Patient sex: M
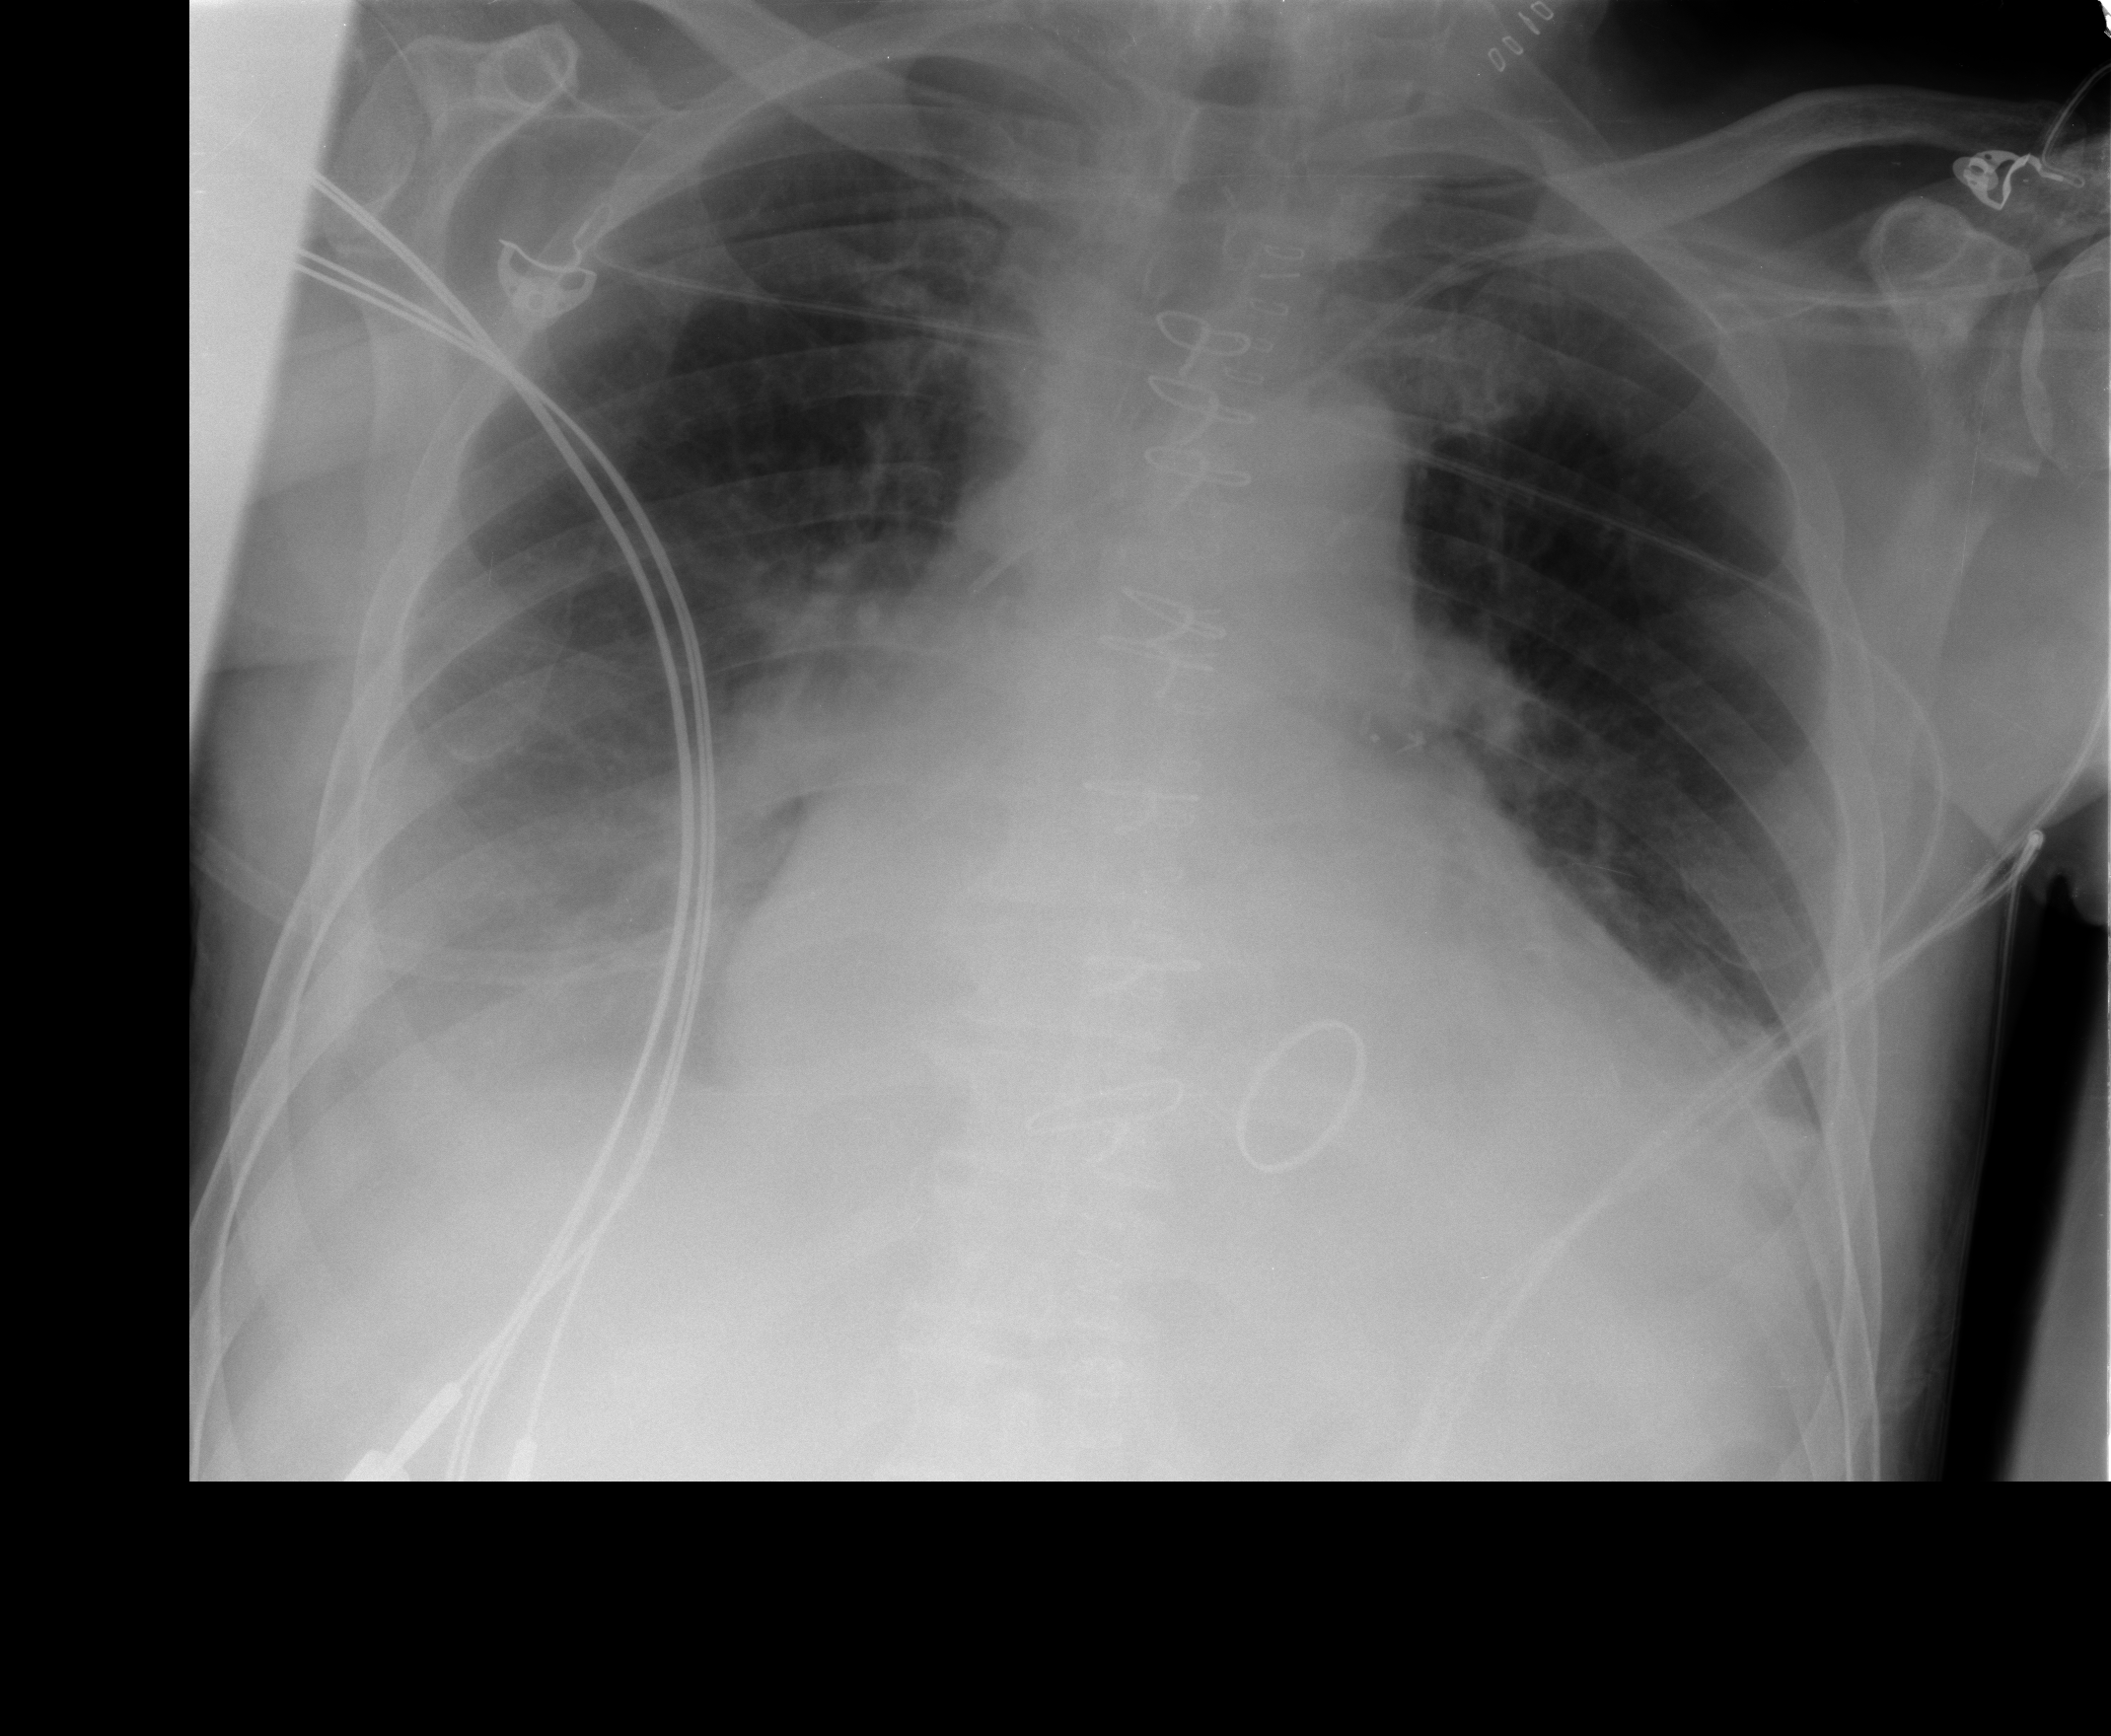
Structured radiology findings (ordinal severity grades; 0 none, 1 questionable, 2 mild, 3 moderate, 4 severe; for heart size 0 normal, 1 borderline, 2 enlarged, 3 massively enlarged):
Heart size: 2
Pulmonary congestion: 2
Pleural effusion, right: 2
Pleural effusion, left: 1
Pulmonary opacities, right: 0
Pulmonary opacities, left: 0
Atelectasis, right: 2
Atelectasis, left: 2